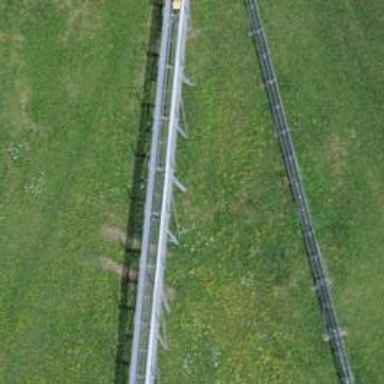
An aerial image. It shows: Miniature railway bridge leading to summer toboggan attraction.